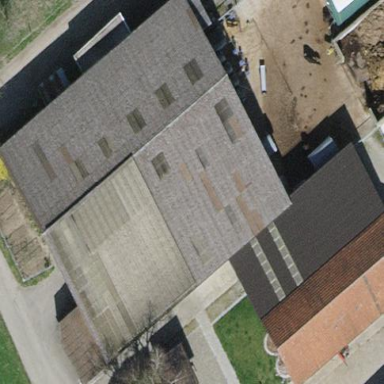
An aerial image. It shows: Building with tiled roof.